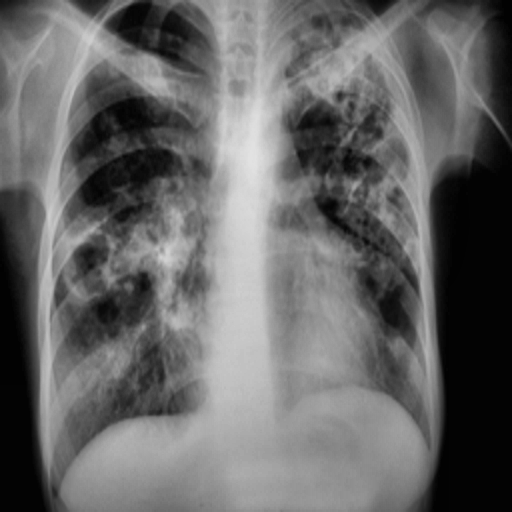
Finding: TUBERCULOSIS